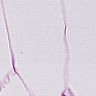
Metastatic tissue present: no